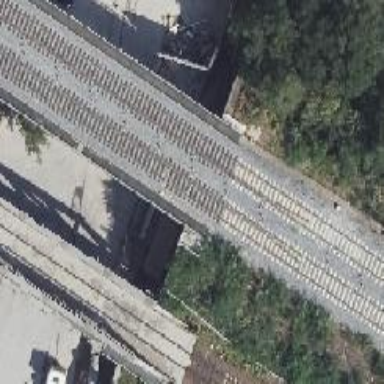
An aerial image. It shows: Light rail railway line with electrified rail running along embankment.